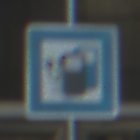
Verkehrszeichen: LadestationFuerElektrofahrzeuge
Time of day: Midday
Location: Indoor (Urban)
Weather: NotSpecified
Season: NotSpecified
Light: Natural